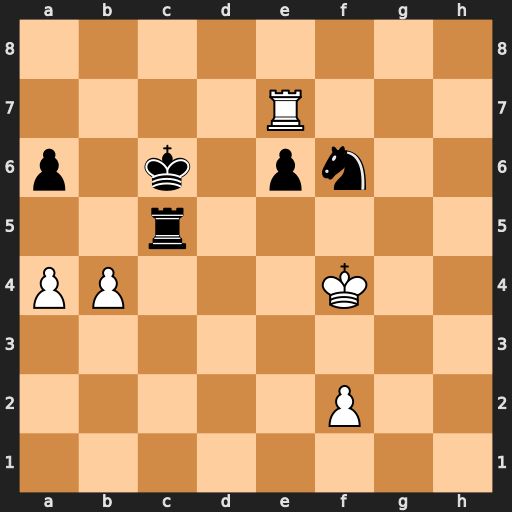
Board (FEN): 8/4R3/p1k1pn2/2r5/PP3K2/8/5P2/8
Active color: w
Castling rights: -
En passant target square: -
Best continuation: Rxe6+ Kd7 Rxf6